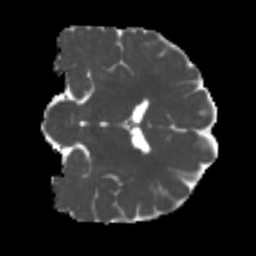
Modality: MD
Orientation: coronal
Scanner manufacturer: siemens
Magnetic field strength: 3 T
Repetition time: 4 s
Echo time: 0.0594 s